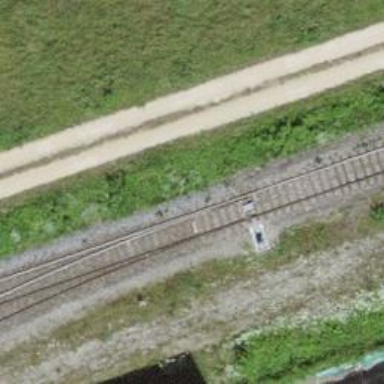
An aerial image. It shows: Railway switch.